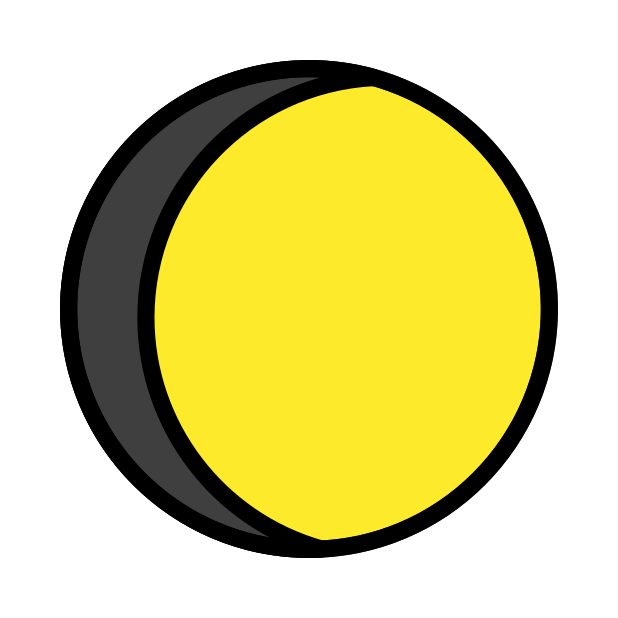
waxing gibbous moon